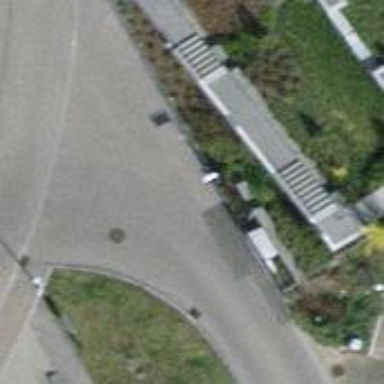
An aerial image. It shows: Asphalt sidewalk.